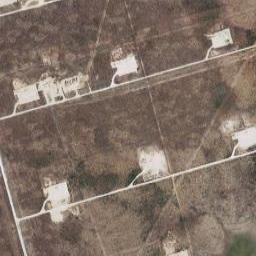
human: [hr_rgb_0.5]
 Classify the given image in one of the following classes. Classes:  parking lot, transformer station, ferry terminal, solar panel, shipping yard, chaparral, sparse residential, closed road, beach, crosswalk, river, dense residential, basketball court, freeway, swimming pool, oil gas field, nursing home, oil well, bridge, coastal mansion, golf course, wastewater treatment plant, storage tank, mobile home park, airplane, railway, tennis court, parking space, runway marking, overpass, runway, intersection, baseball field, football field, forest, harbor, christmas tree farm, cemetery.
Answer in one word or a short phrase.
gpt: oil gas field